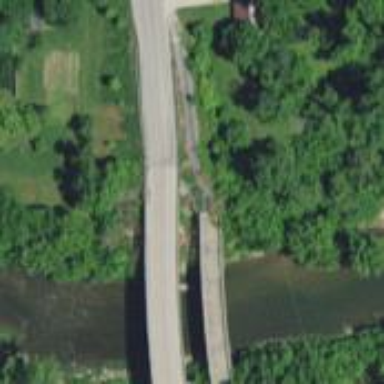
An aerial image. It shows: Footway bridge.